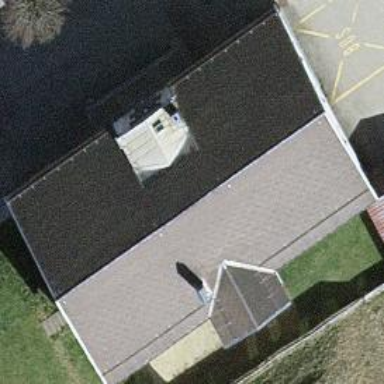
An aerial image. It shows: School building.